Question: I'm struggling to align a label with my styled checkbox. I'm using <URL>. I have the following HTML:
'''
<label>
<input id="test" class="cmn-toggle cmn-toggle-round" type="checkbox" />
<label for="test"></label>
testlabel
</label>
'''
Along with that, I have the following CSS:
'''
input.cmn-toggle-round + label {
padding: 2px;
width: 60px;
height: 30px;
background-color: #dddddd;
-webkit-border-radius: 30px;
-moz-border-radius: 30px;
-ms-border-radius: 30px;
-o-border-radius: 30px;
border-radius: 30px;
}
input.cmn-toggle-round + label:before, input.cmn-toggle-round + label:after {
display: block;
position: absolute;
top: 1px;
left: 1px;
bottom: 1px;
content: "";
}
input.cmn-toggle-round + label:before {
right: 1px;
background-color: #f1f1f1;
-webkit-border-radius: 30px;
-moz-border-radius: 30px;
-ms-border-radius: 30px;
-o-border-radius: 30px;
border-radius: 30px;
-webkit-transition: background 0.4s;
-moz-transition: background 0.4s;
-o-transition: background 0.4s;
transition: background 0.4s;
}
input.cmn-toggle-round + label:after {
width: 29px;
background-color: #fff;
-webkit-border-radius: 100%;
-moz-border-radius: 100%;
-ms-border-radius: 100%;
-o-border-radius: 100%;
border-radius: 100%;
-webkit-box-shadow: 0 2px 5px rgba(0, 0, 0, 0.3);
-moz-box-shadow: 0 2px 5px rgba(0, 0, 0, 0.3);
box-shadow: 0 2px 5px rgba(0, 0, 0, 0.3);
-webkit-transition: margin 0.4s;
-moz-transition: margin 0.4s;
-o-transition: margin 0.4s;
transition: margin 0.4s;
}
input.cmn-toggle-round:checked + label:before {
background-color: #8ce196;
}
input.cmn-toggle-round:checked + label:after {
margin-left: 30px;
}
'''
The result has the text from the label placed directly below the checkbox, rather than to the right of it. Here is a screenshot as an example:

My question is simple. Why is this happening? How can I line up the label to be on the right of the checkbox instead?
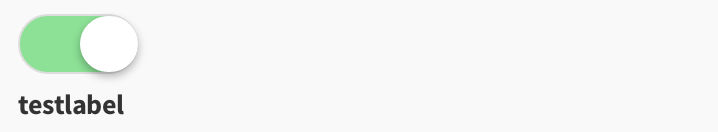
Answer: Your text label is being pushed beneath the toggle because it's set to display: block. You could either:
1. Change this to display: inline-block, which would bring the inline text up next to it on the right.
2. Leave display:block, but add float: left to your toggle, so that the text comes up next to it.
You'll just have to add margin/padding to the text as necessary; you'll probably want to wrap it in a or other element so you can style it more easily.